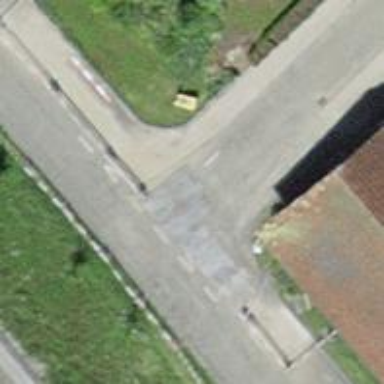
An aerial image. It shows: Smooth asphalt road in residential area.